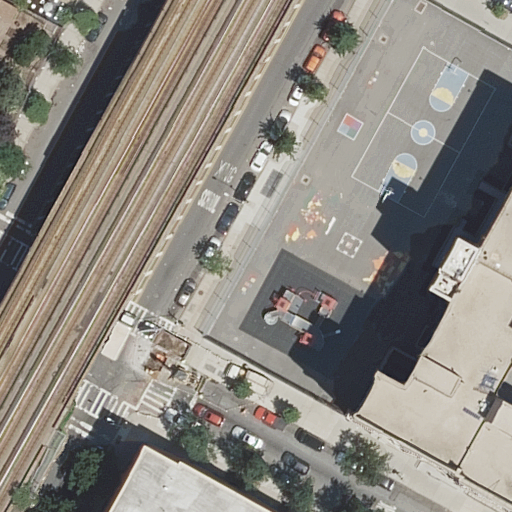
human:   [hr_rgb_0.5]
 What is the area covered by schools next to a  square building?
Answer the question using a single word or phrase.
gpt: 0m2

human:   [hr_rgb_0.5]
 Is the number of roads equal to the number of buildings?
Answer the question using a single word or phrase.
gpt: yes

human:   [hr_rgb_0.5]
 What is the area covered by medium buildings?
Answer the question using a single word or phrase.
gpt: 0m2

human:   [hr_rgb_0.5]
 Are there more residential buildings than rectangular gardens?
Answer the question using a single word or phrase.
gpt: yes

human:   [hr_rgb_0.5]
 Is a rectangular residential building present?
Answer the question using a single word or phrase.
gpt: yes

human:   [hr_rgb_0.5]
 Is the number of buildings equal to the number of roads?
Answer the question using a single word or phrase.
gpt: yes

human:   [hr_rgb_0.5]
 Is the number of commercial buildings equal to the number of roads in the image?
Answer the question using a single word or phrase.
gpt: no

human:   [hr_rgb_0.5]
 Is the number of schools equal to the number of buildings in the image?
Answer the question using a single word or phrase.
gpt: no

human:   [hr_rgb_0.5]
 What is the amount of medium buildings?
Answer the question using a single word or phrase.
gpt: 0

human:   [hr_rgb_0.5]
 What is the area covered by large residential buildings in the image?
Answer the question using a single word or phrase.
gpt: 4138m2

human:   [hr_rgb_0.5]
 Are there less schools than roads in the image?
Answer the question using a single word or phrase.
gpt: yes

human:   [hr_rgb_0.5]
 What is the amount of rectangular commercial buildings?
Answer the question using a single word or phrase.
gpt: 0

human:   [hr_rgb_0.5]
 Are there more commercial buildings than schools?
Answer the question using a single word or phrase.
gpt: no

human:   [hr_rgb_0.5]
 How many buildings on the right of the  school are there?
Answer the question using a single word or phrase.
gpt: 0

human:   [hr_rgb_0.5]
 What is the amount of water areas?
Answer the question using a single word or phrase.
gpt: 0

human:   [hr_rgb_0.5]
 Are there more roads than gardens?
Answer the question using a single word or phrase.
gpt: yes

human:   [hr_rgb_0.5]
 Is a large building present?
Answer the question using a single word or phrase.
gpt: yes

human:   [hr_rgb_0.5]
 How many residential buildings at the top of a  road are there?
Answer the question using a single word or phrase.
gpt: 1

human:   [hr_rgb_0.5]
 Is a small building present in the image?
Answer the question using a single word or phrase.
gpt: no

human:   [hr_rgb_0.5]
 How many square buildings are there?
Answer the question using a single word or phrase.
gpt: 0

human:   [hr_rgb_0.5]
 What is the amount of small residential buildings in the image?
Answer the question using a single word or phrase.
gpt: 0

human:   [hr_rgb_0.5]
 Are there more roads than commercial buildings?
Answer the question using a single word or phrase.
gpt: yes

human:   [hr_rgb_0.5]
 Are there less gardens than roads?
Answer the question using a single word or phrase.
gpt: yes

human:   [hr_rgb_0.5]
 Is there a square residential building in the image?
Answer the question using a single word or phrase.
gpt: no

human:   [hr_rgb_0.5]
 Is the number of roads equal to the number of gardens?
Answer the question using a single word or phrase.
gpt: no

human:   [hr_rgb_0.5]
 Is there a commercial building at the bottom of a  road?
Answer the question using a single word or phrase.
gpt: no

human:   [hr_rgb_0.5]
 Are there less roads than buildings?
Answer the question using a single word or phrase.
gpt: no

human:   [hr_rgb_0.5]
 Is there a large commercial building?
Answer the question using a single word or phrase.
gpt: no

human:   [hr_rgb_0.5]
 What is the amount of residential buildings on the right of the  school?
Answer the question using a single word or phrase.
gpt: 0

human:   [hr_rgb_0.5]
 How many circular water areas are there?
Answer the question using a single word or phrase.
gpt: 0

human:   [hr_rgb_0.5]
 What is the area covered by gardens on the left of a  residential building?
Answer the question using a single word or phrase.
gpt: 360m2

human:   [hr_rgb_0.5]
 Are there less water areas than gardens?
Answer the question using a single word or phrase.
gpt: yes

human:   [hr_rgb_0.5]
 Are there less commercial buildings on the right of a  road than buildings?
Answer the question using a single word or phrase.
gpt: yes

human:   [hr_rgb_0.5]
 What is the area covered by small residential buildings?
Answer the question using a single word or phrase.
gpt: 0m2

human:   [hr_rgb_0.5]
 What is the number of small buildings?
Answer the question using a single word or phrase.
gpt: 0

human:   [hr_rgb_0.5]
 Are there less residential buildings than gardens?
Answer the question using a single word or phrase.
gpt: no